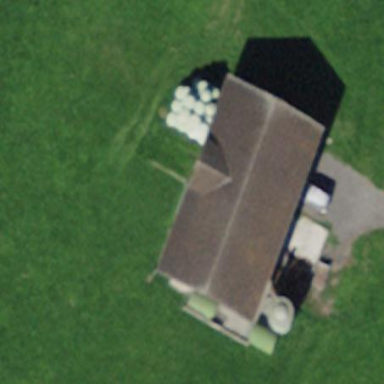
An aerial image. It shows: Barn.